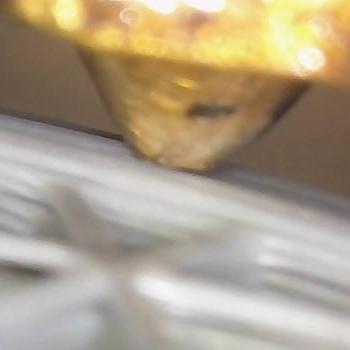
Flow rate: 54%